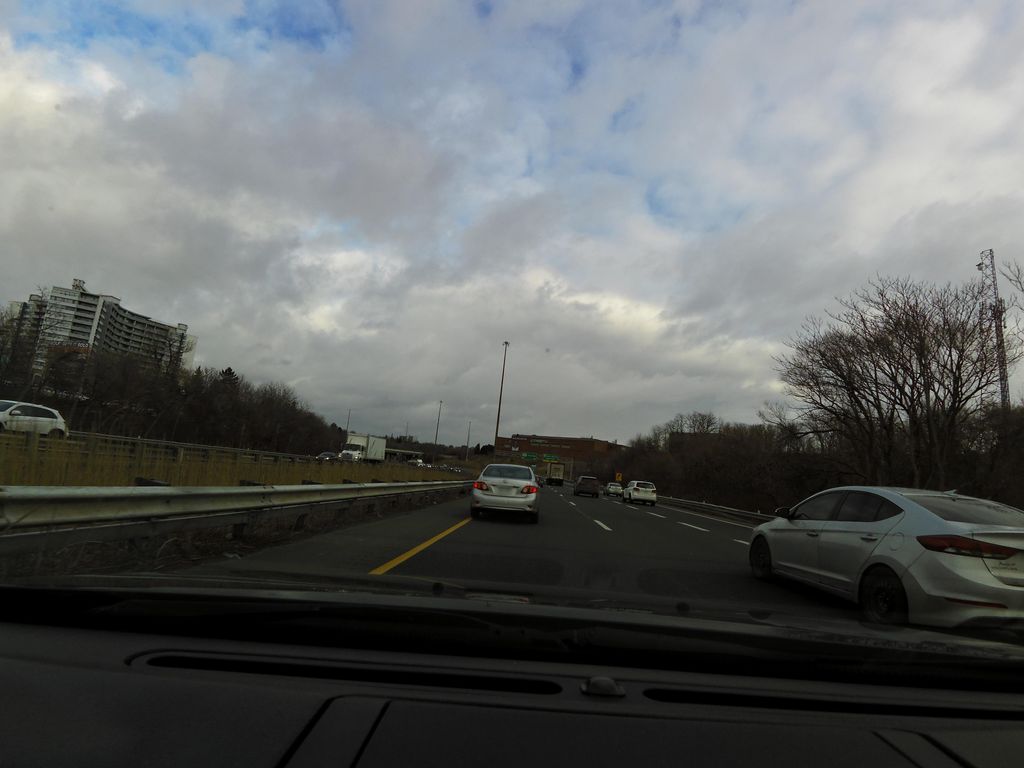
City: hamilton